Field crop: maize
Growth stage: 1
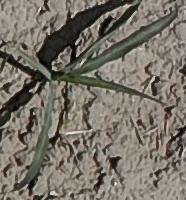
Species: sorghum